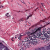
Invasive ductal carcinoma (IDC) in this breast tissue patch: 0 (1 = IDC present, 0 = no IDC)